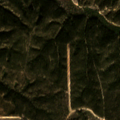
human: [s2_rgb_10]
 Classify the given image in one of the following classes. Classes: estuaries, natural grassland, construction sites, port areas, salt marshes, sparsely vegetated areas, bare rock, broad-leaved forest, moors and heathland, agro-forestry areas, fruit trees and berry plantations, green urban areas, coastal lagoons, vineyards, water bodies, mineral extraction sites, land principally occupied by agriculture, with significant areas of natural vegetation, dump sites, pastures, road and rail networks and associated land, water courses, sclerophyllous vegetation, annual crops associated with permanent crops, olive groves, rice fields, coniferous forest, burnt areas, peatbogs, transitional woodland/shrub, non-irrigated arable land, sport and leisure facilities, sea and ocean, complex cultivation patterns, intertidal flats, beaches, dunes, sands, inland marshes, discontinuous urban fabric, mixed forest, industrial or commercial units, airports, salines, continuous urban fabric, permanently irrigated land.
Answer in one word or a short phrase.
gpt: broad-leaved forest, transitional woodland/shrub